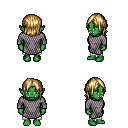
a pixel art fantasy rpg character, female body template, orc, green skin, chain mail, white pants, blonde long bangs hairstyle, four views (front, back, left, right), 2x2 character sprite sheet, small pixel art, hard edges, no anti-aliasing